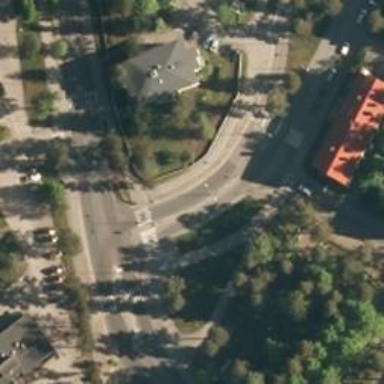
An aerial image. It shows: Road with "give way" sign.